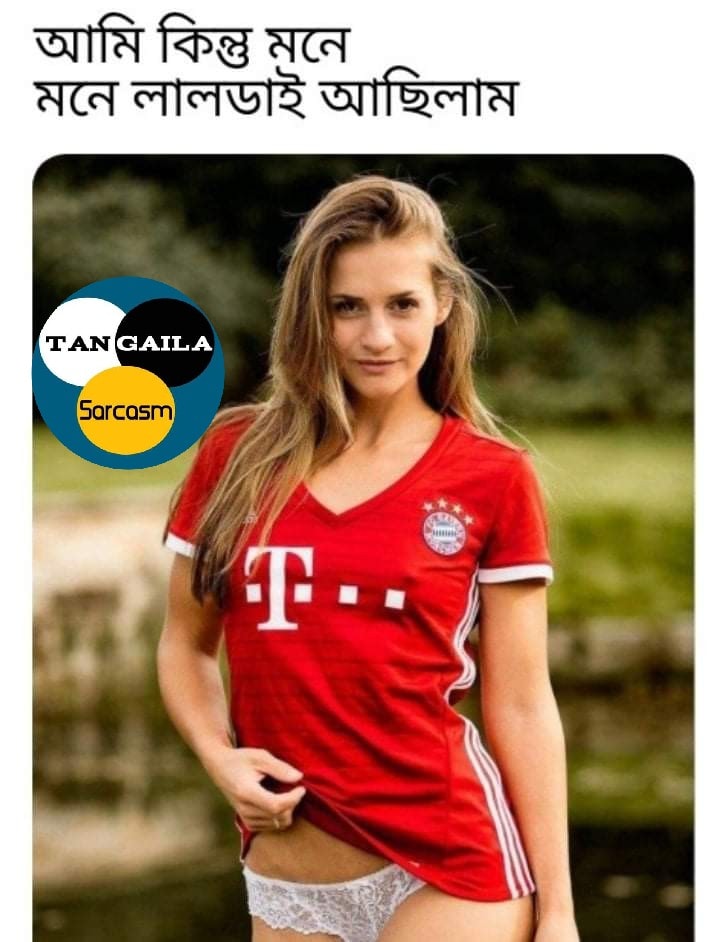
Text: আমি কিন্তু মনে মনে লালডাই আছিলাম
Label: Hate
Hate category: Personal Offence
Targeted group: Individual